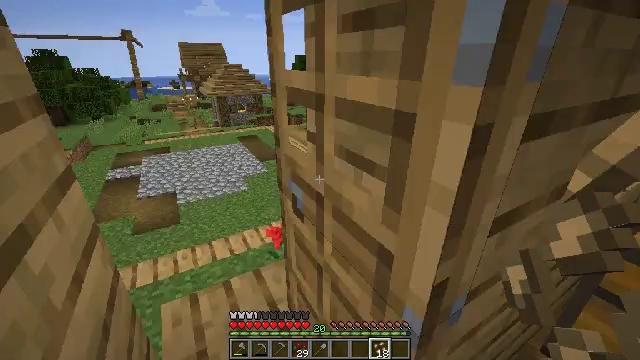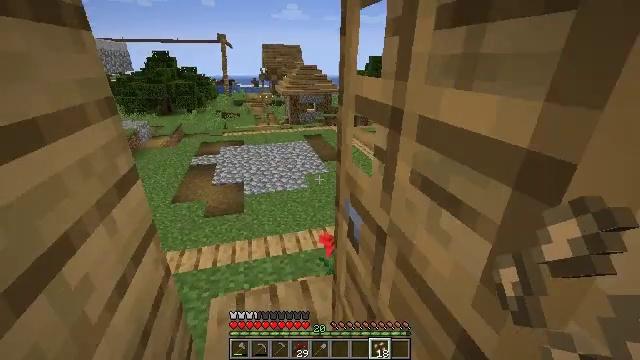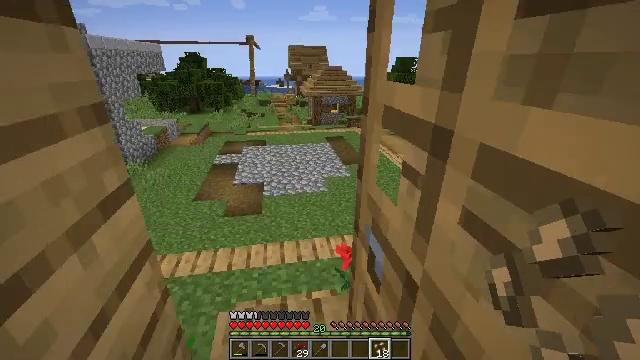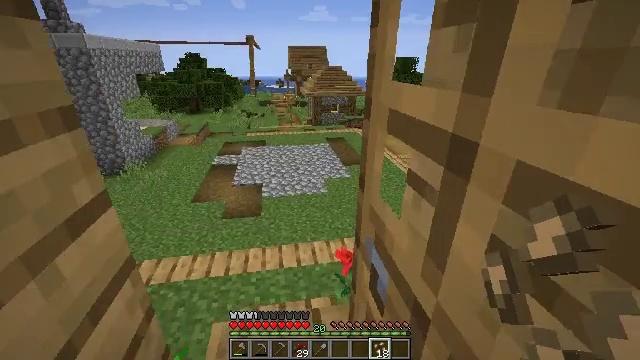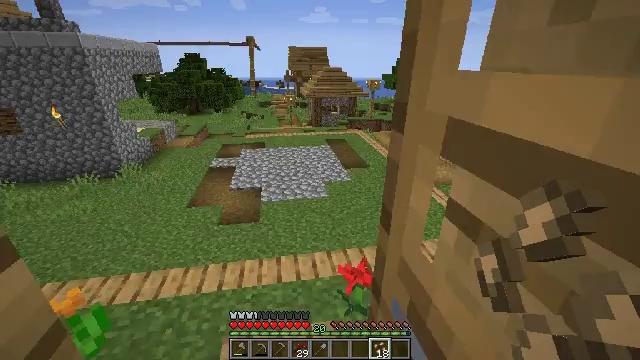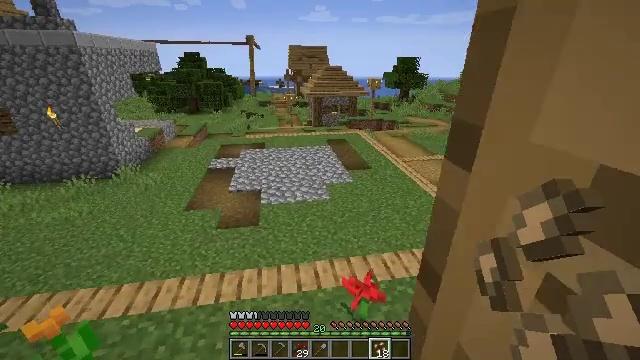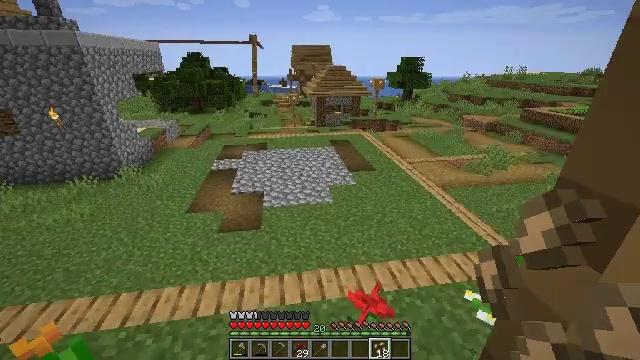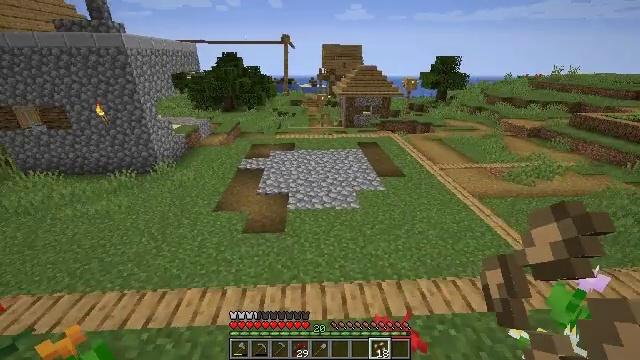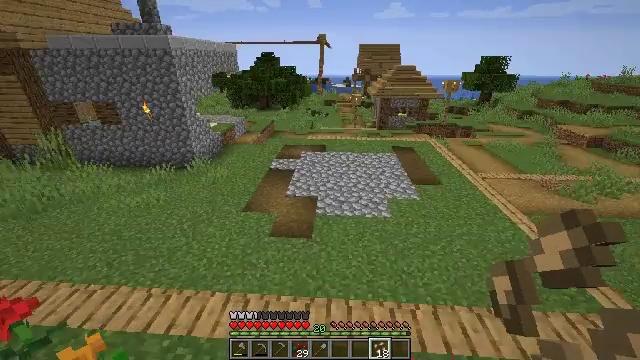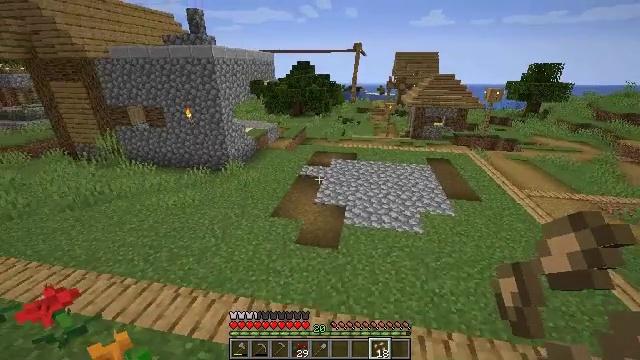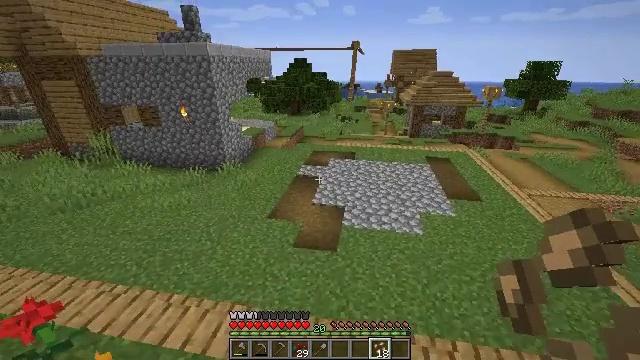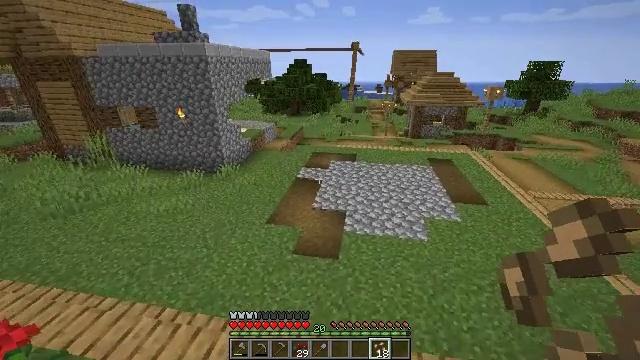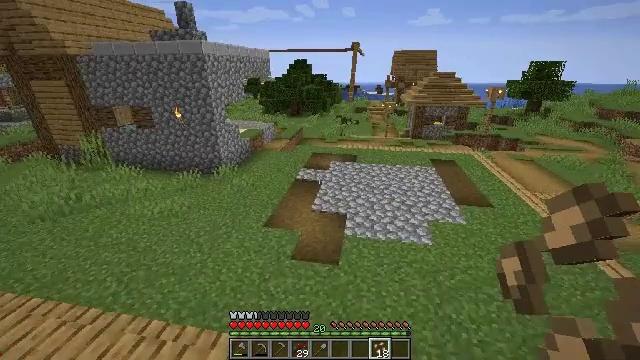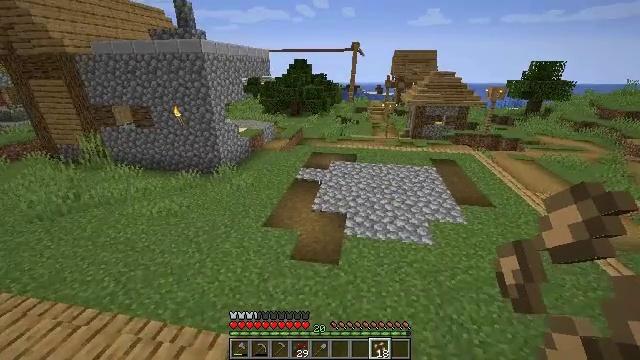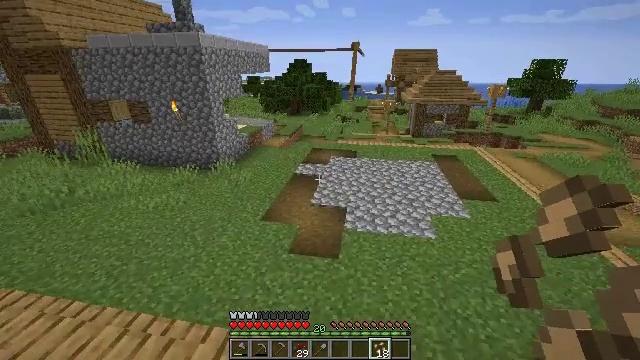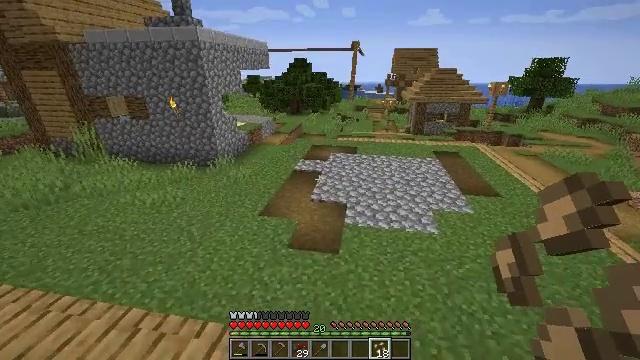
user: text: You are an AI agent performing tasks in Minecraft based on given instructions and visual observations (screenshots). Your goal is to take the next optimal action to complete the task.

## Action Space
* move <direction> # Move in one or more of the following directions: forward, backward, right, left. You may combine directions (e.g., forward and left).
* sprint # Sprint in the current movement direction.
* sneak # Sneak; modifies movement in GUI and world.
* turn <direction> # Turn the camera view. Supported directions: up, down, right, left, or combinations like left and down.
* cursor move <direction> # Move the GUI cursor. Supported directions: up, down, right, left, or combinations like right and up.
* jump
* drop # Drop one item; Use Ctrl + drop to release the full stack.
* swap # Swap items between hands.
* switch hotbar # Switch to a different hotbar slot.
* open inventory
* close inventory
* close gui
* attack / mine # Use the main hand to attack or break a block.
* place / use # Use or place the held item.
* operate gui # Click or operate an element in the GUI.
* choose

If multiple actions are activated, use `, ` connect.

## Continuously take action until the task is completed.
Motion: motion action
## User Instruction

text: Drop beetroot seeds.
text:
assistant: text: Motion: move forward, turn left
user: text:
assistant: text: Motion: move forward, turn left
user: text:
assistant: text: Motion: move forward
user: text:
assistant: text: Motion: move forward
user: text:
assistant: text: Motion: move forward
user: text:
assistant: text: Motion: move forward
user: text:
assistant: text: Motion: move forward, turn left
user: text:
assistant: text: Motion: move forward, turn left
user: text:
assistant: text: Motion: move forward, turn left and up
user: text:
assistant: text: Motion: move forward
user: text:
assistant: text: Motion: move forward
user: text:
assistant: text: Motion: no_op
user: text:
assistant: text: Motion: no_op
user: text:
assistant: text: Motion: move forward
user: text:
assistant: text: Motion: move forward
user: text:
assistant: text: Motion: move forward
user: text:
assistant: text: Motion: no_op
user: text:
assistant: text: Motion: move forward
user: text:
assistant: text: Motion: move forward
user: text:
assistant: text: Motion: move forward
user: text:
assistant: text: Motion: move forward, turn left and up
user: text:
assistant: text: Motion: move forward, turn left
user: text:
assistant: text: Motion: move forward, turn left
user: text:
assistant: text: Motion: move forward
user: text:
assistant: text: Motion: move forward
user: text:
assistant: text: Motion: move forward
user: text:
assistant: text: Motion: move forward
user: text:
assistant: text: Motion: move forward
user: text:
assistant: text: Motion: move forward, turn left
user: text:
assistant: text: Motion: move forward, turn left and up